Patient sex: F
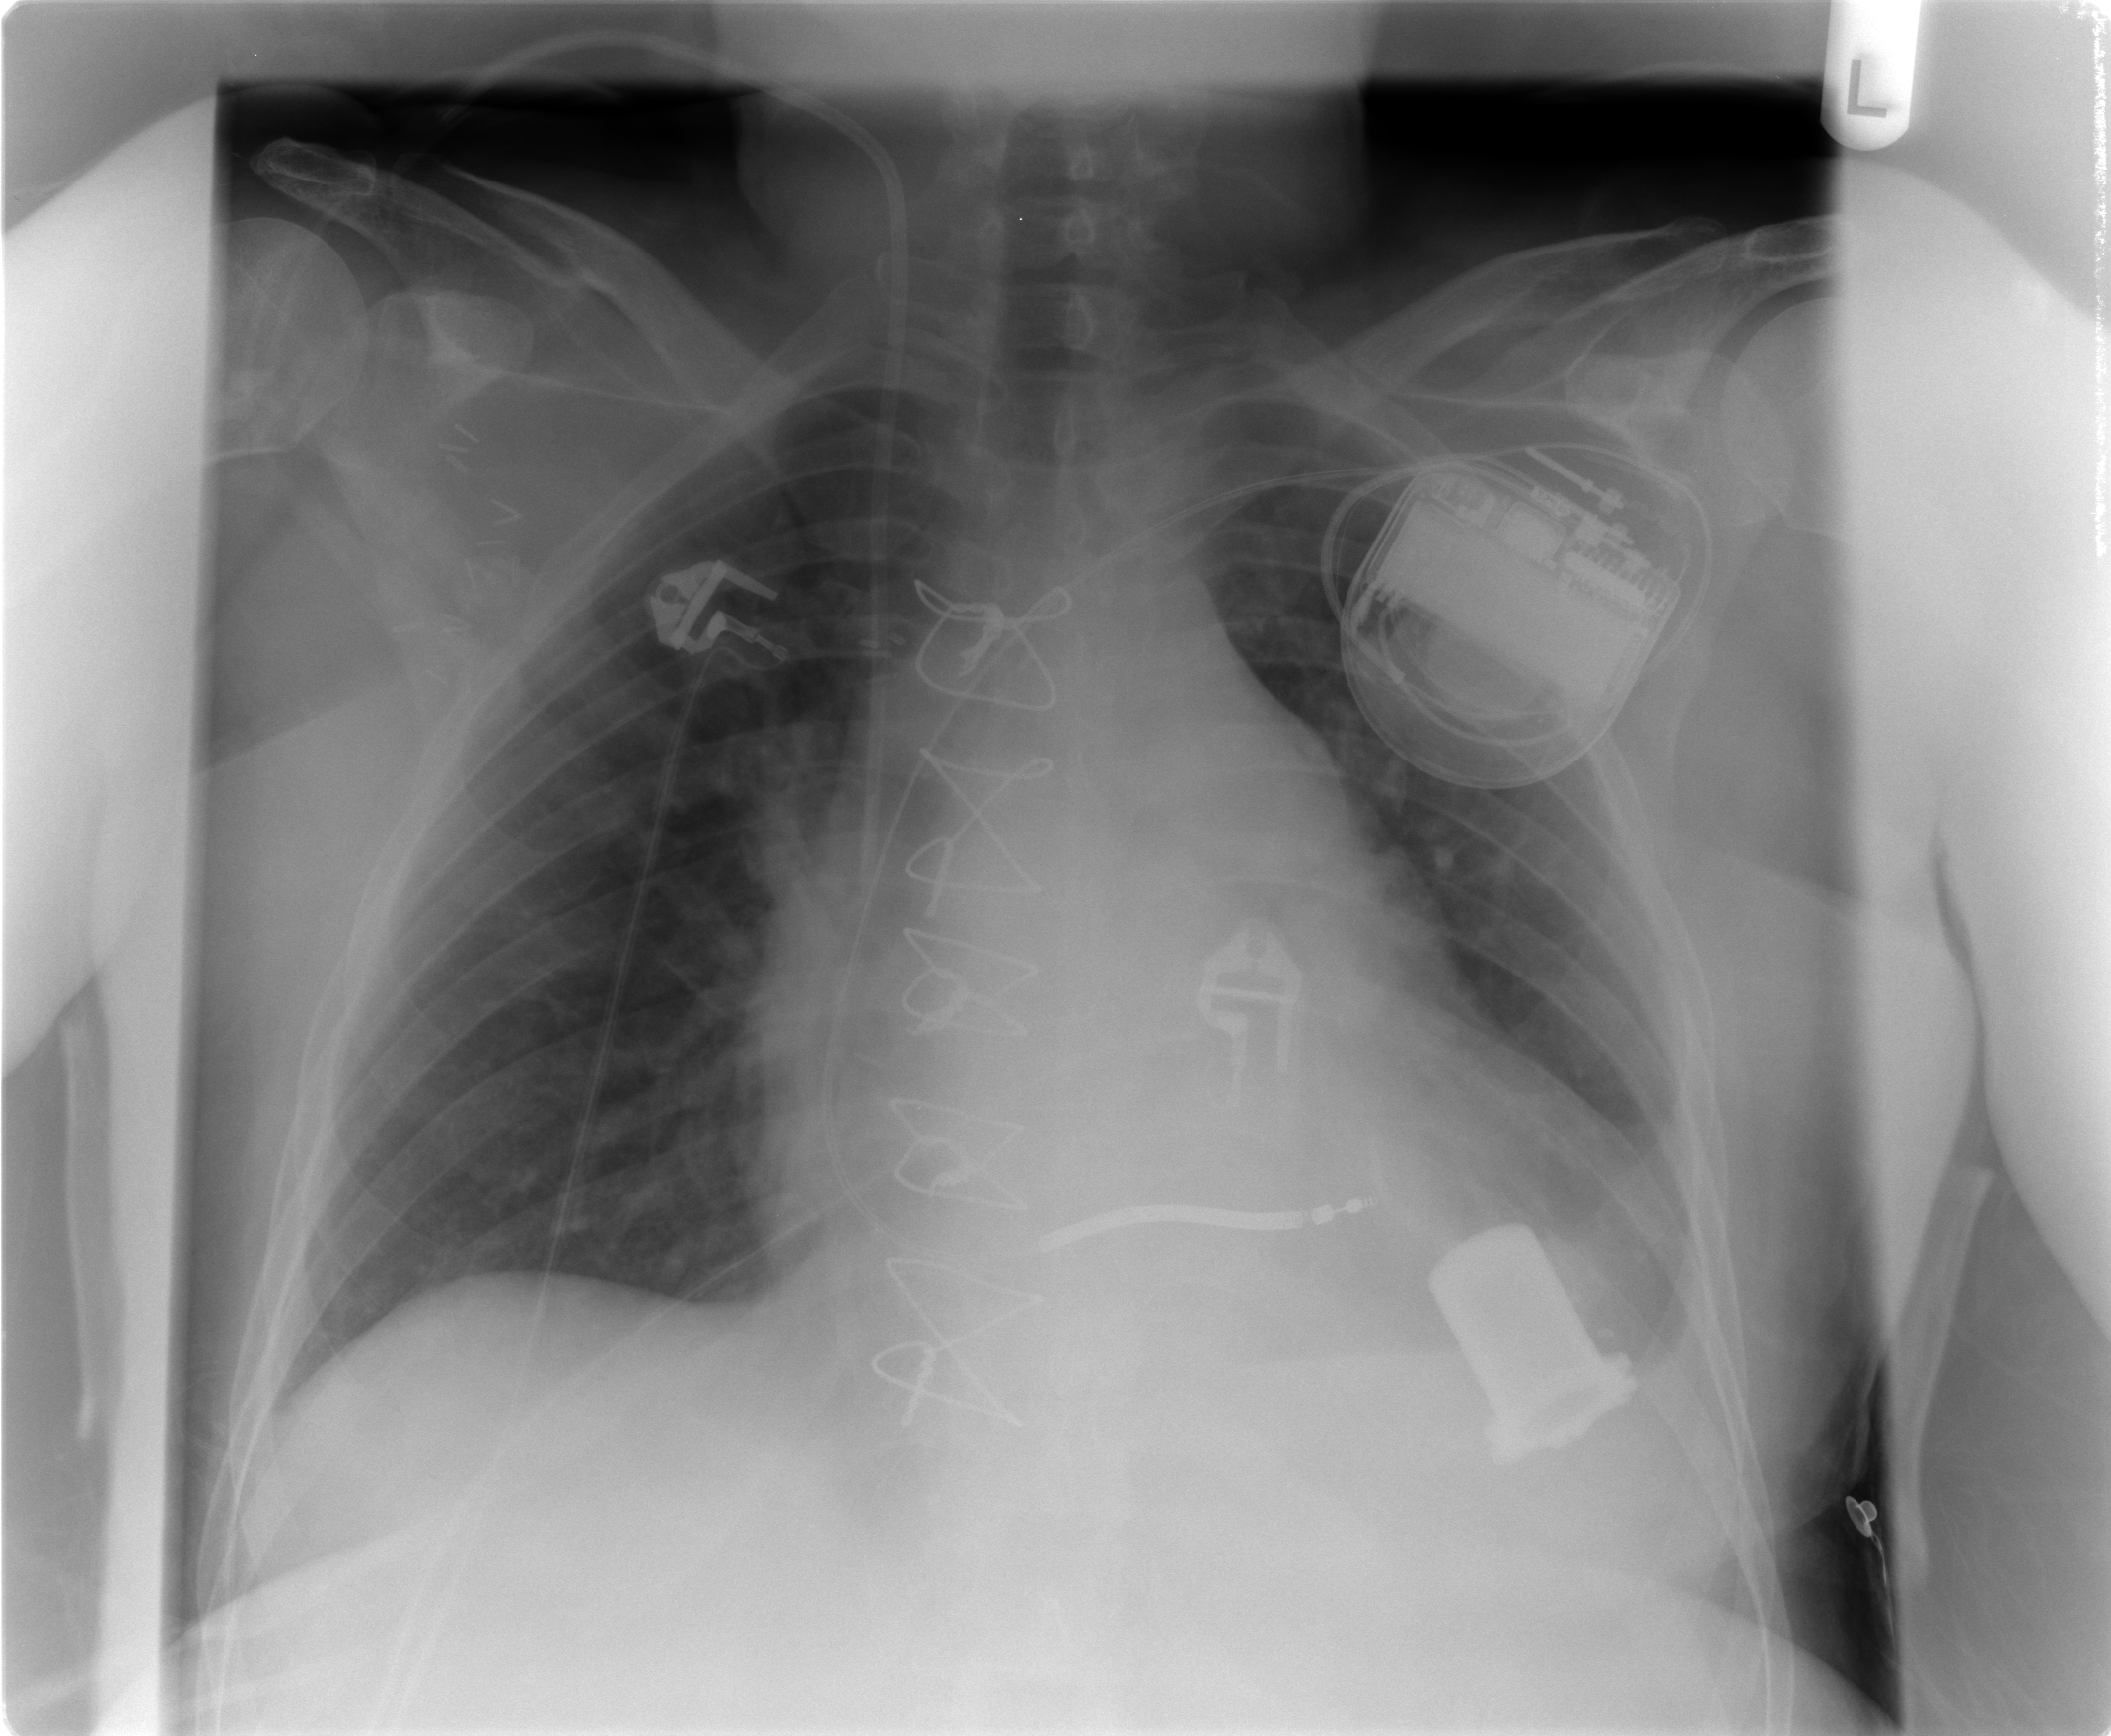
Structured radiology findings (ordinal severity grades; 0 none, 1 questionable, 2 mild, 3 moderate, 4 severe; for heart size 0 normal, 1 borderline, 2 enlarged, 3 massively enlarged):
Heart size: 2
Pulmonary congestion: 1
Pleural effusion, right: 0
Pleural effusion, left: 1
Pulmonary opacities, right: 0
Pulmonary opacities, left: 0
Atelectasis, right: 0
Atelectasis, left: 2